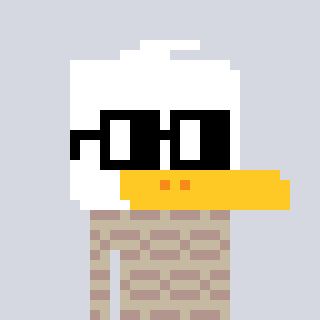
a pixel art character with square black glasses, a duck-shaped head and a bege-colored body on a cool background